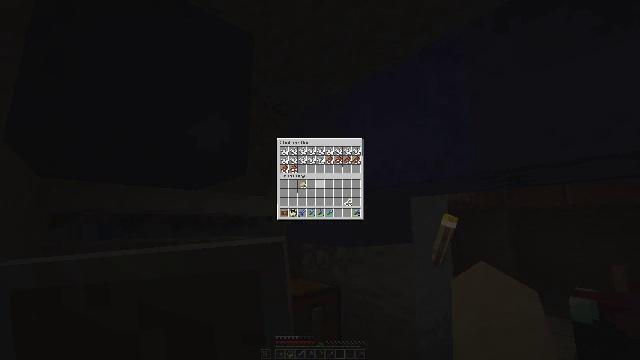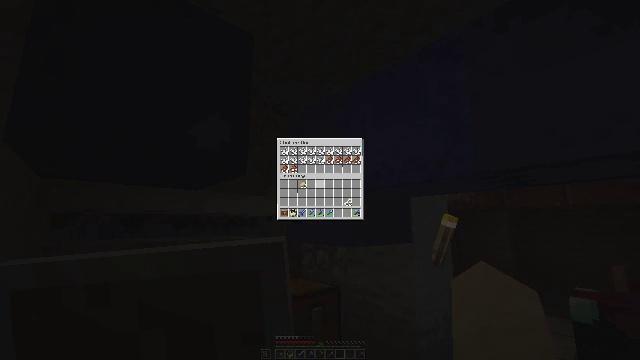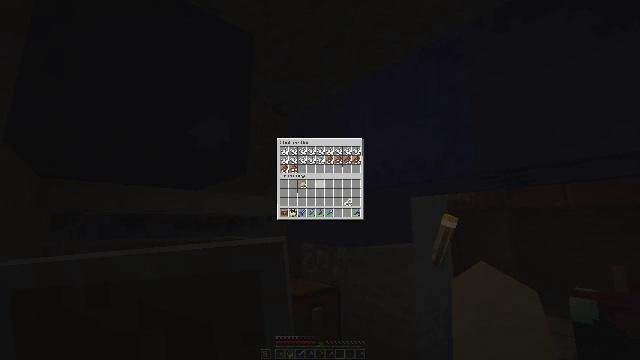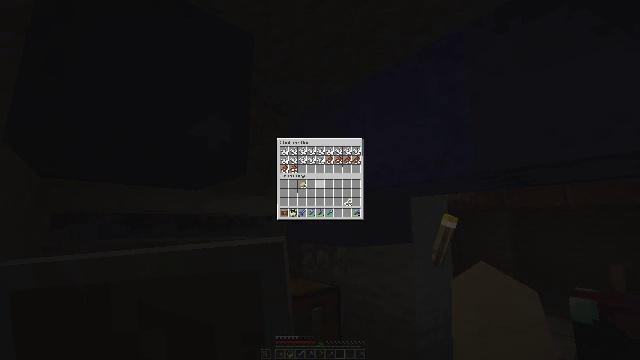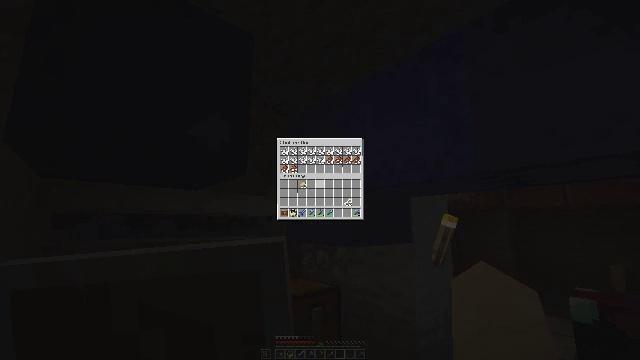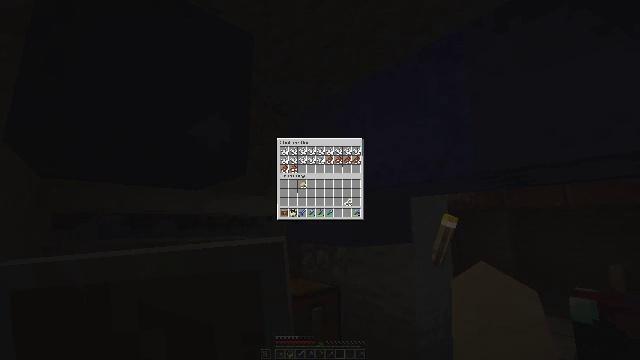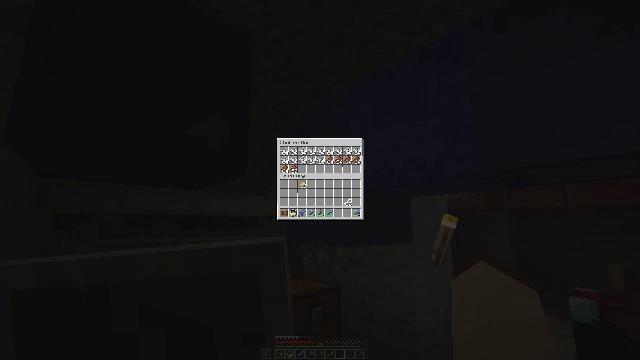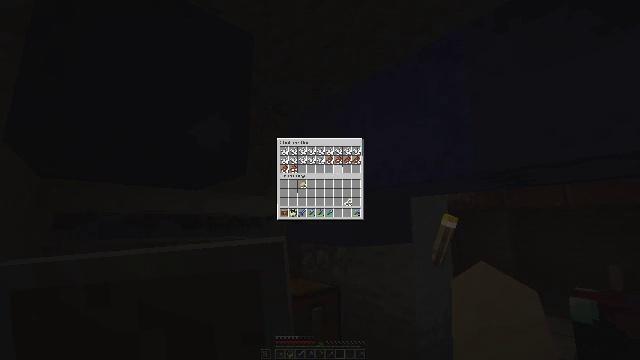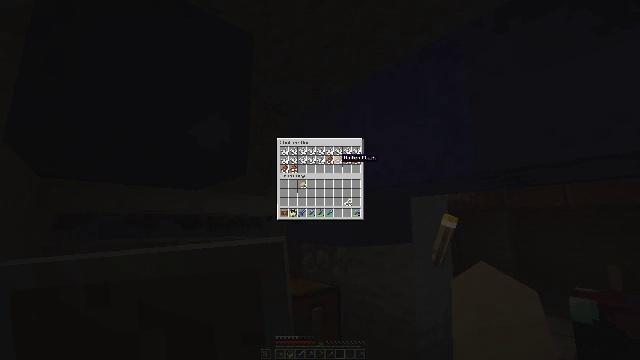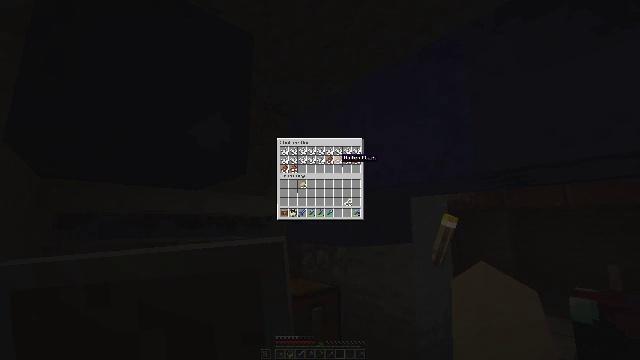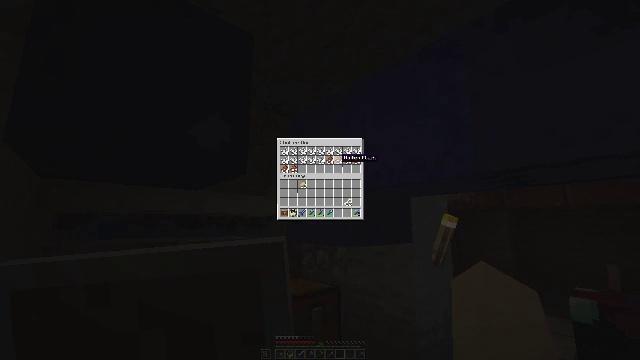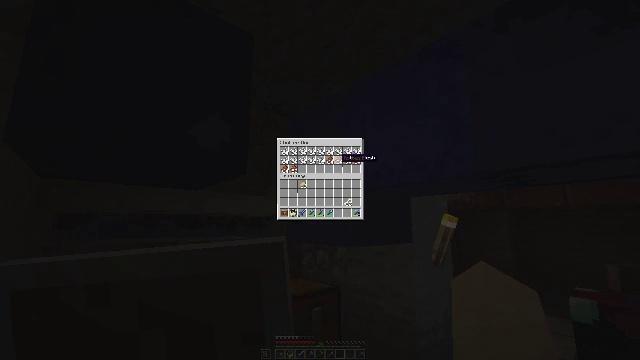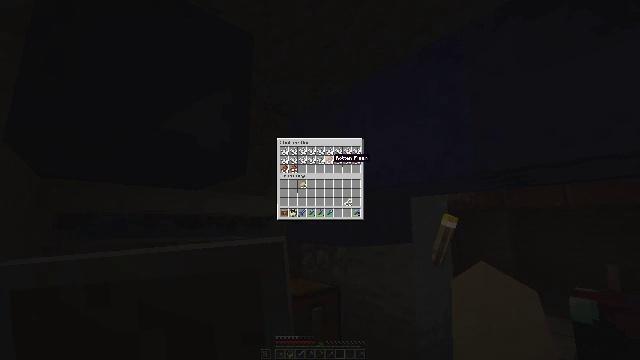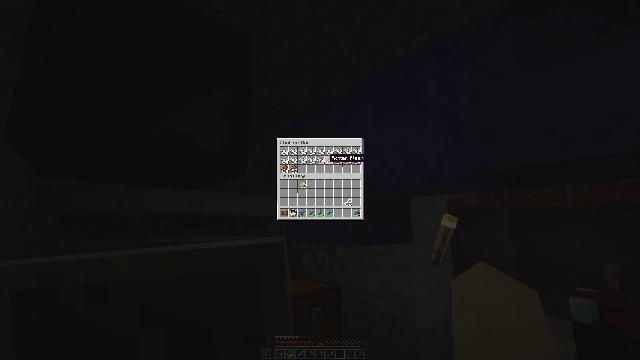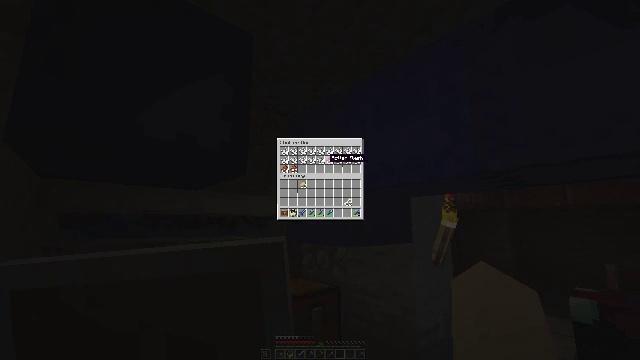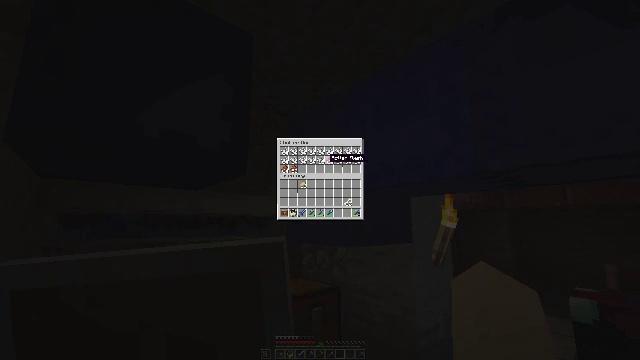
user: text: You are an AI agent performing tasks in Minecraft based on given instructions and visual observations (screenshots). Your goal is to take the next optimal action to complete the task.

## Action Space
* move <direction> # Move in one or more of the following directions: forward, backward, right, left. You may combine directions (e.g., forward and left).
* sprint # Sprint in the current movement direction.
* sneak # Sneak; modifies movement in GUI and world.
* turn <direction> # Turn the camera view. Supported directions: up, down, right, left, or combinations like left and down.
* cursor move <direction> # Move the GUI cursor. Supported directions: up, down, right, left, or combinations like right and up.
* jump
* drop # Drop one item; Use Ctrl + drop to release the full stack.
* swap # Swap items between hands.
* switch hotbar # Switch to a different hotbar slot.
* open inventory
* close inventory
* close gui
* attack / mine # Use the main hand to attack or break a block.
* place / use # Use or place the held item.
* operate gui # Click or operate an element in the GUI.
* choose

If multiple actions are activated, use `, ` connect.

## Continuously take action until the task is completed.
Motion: motion action
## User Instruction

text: Break the blue shulker box to pick it up.
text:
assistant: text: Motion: no_op
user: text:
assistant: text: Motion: no_op
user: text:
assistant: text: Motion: no_op
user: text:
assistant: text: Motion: no_op
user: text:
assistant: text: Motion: no_op
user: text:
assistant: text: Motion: turn right and up
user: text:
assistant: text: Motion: turn right and up
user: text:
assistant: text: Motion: turn right and up
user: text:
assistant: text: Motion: no_op
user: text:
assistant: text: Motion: no_op
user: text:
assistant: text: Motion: no_op
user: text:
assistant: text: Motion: turn left
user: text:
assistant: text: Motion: turn left
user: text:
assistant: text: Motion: no_op
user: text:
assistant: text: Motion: no_op
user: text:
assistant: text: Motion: no_op
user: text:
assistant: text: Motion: no_op
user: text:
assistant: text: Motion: no_op
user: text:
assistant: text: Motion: no_op
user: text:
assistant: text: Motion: no_op
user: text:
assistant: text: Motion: no_op
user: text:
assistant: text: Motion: no_op
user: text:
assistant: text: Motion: no_op
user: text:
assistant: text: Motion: no_op
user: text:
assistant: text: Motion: no_op
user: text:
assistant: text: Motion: no_op
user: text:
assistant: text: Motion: no_op
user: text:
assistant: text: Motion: no_op
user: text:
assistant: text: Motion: no_op
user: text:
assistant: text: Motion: no_op